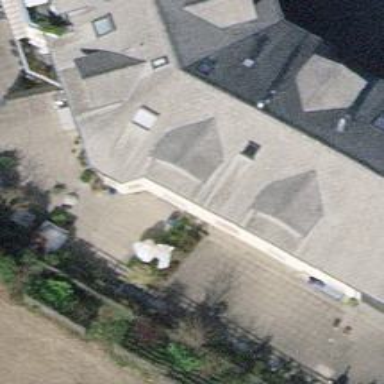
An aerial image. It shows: Image showing building with apartments.